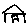
Label: house